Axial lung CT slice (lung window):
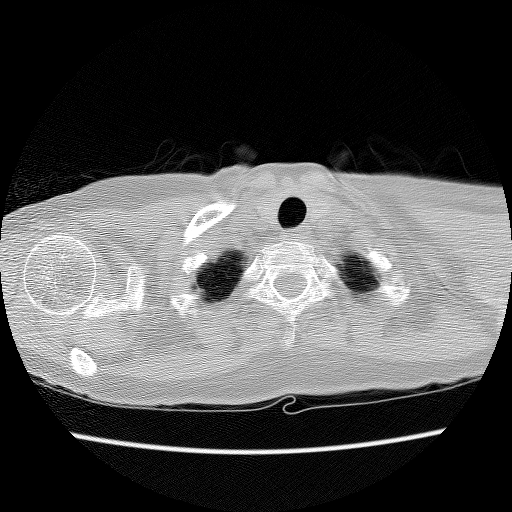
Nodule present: no